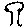
Label: tree